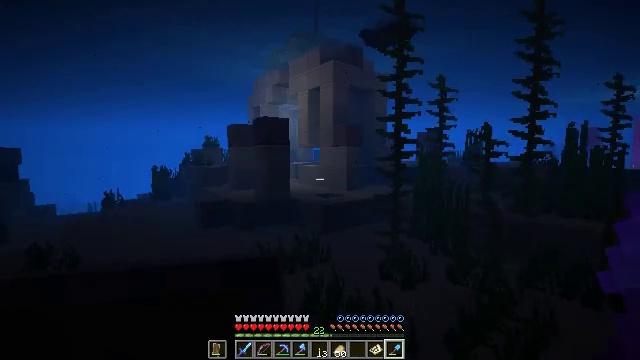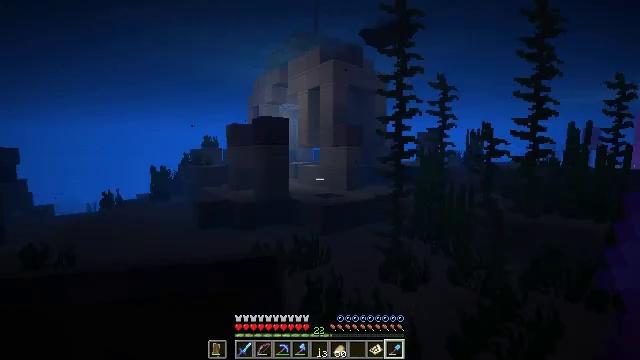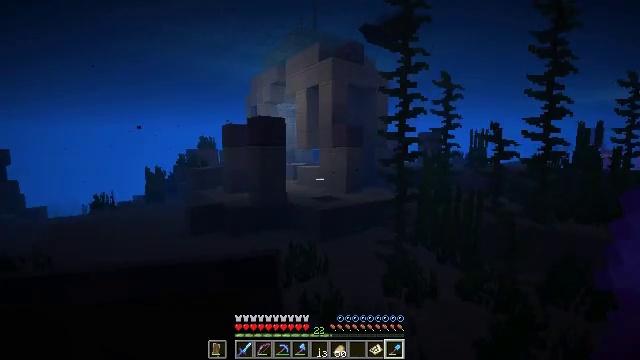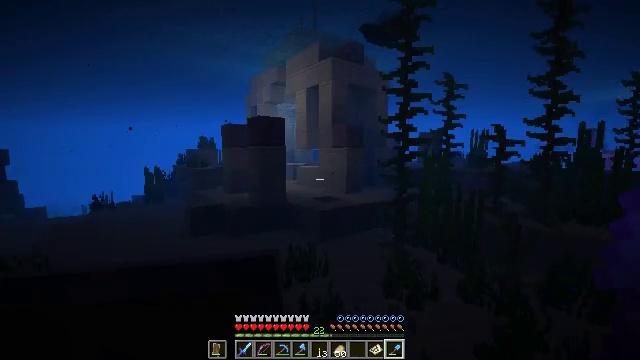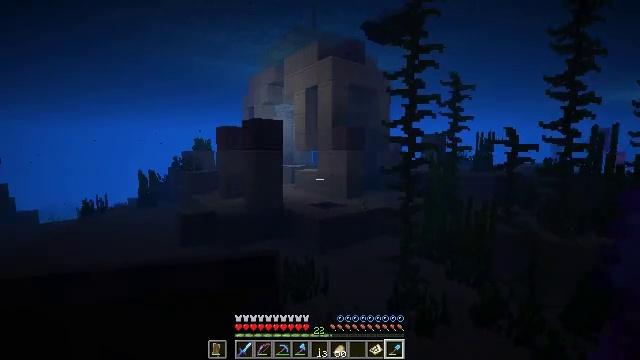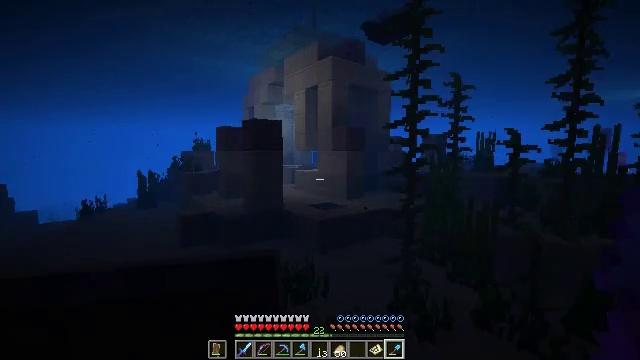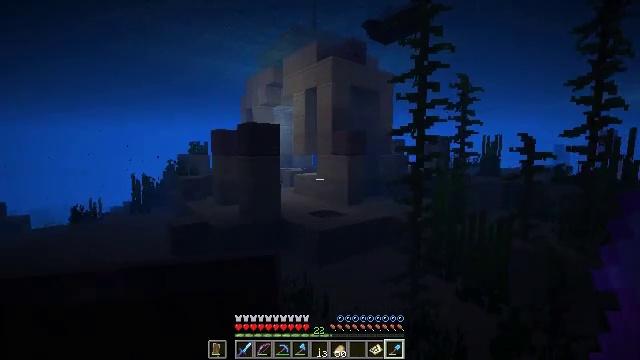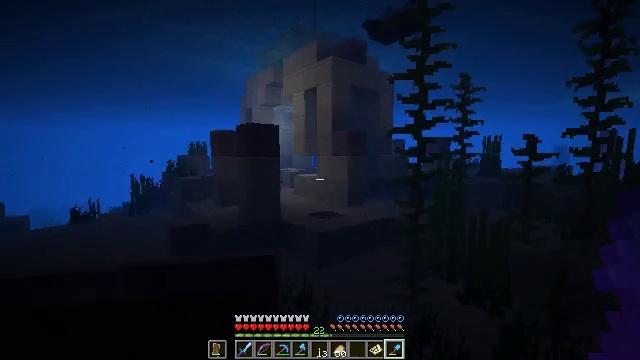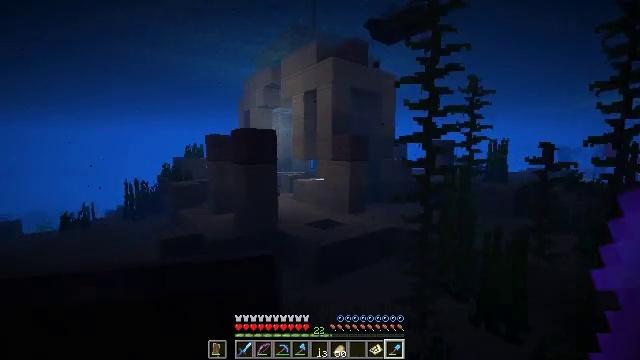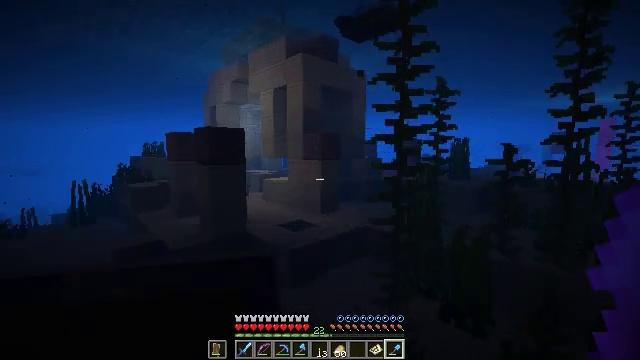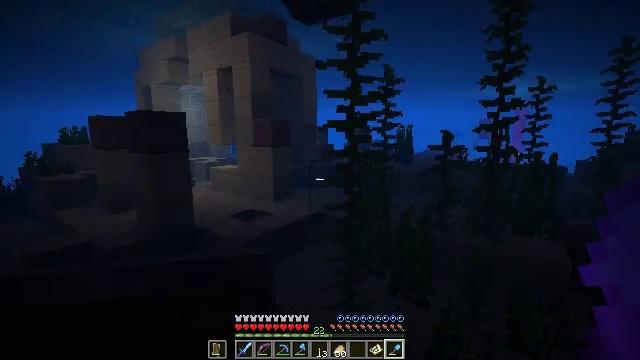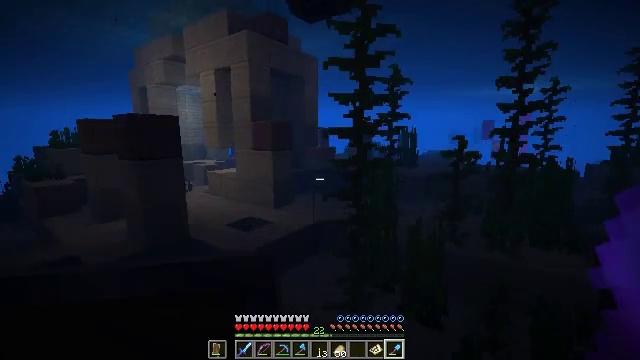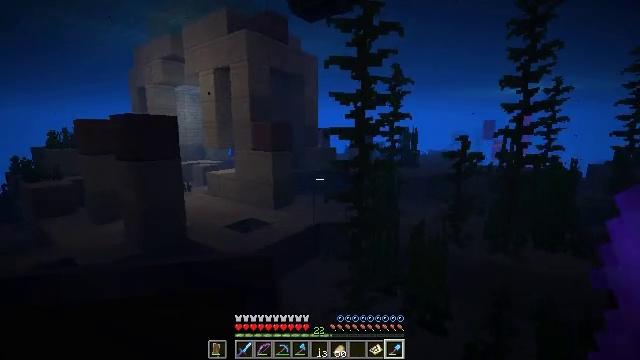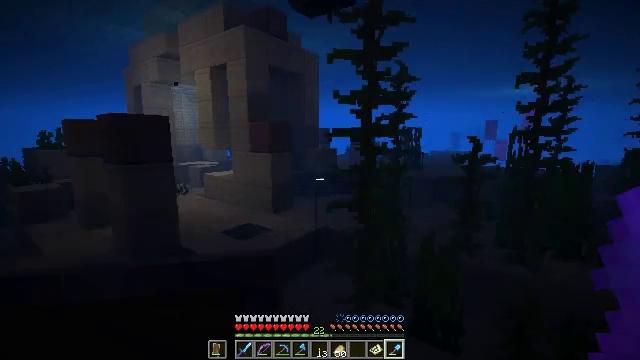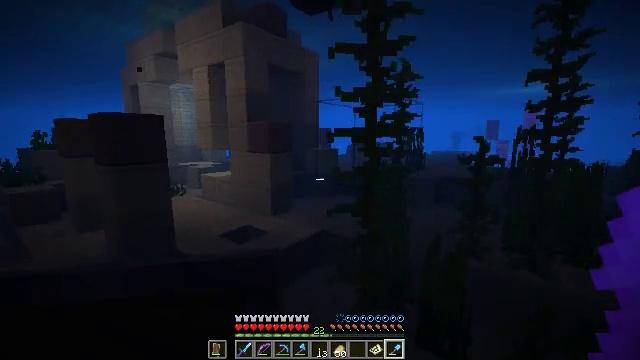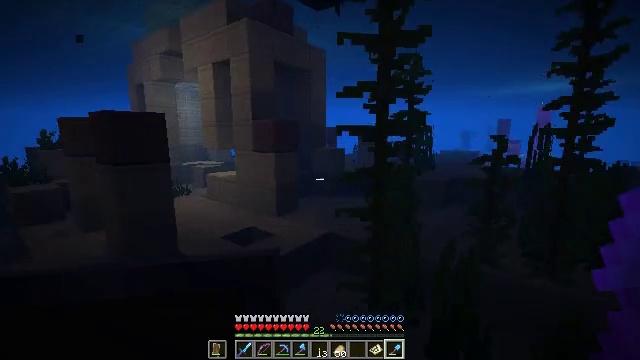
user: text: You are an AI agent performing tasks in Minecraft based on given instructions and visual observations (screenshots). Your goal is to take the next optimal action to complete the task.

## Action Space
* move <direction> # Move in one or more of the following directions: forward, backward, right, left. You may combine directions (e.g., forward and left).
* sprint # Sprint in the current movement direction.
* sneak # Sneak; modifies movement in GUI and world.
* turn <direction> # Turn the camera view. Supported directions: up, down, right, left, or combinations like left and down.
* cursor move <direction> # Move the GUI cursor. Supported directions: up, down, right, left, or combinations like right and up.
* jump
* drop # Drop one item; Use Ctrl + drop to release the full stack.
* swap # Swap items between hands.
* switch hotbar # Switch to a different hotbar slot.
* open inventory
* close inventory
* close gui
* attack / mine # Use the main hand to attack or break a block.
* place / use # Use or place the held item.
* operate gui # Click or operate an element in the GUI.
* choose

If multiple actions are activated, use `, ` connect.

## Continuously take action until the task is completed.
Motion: motion action
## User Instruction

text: Attack the ground to gather sand.
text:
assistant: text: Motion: move forward, jump
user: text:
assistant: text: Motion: move forward, jump
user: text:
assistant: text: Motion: move forward, jump
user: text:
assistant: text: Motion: move forward, jump
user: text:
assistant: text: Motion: move forward, jump
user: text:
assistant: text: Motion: move forward, jump
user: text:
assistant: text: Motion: move forward, jump
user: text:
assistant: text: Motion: move forward, jump
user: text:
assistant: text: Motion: move forward, turn right, jump
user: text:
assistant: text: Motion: move forward, turn right and down
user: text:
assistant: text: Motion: move forward
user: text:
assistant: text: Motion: move forward
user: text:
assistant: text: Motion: move forward
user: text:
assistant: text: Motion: move forward
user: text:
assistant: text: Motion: move forward, turn left
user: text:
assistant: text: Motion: move forward, turn left and down
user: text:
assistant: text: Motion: move forward
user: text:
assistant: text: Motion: move forward
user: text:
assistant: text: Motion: move forward
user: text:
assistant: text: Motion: move forward, turn left
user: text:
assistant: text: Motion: move forward
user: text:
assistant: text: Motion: move forward, turn right and down, jump
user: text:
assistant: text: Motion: move forward, turn right and up, jump
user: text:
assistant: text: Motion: move forward, turn right, jump
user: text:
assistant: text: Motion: move forward, jump
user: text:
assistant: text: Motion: move forward, turn left and down, jump
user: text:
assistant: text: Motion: move forward and move left, turn left and down, jump
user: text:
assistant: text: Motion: move forward and move left, jump
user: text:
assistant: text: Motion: move forward and move left, turn right, jump
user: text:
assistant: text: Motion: move forward, jump